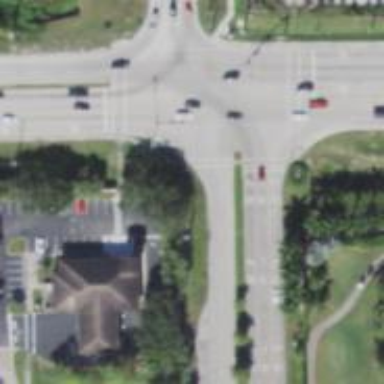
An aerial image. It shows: Footway located on traffic island.